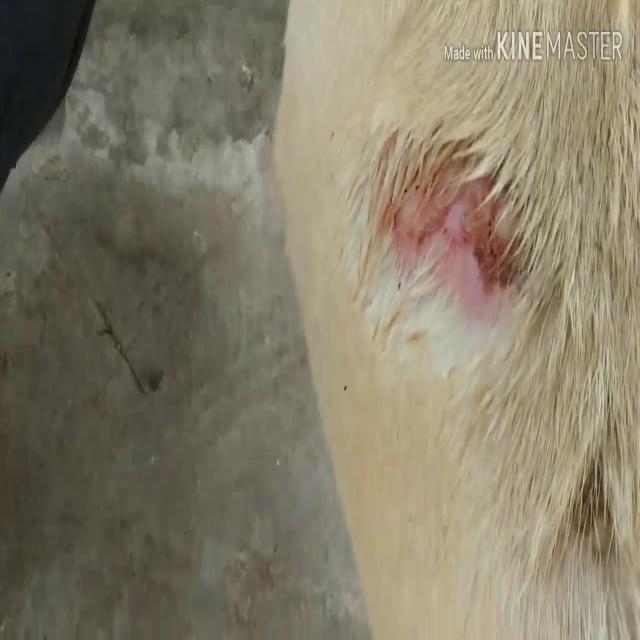
Canine dermatitis — inflammation of the skin presenting with erythema, pruritus, papules, and excoriation. May be allergic, contact, or atopic in origin.